Field crop: maize
Growth stage: 2
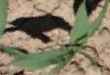
Species: maize